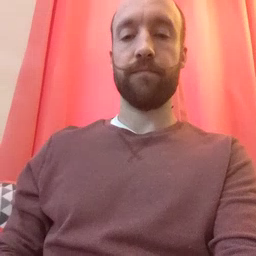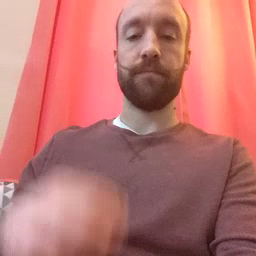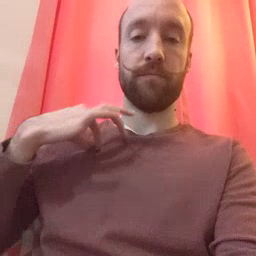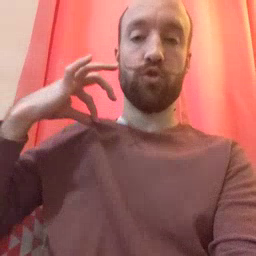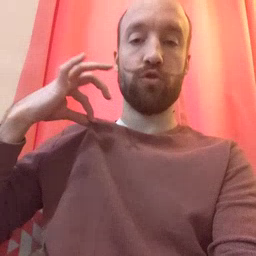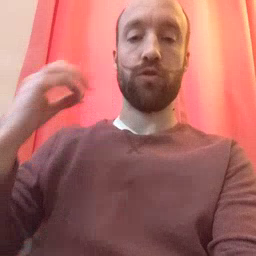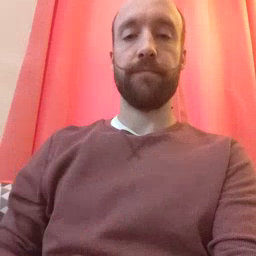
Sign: shirt